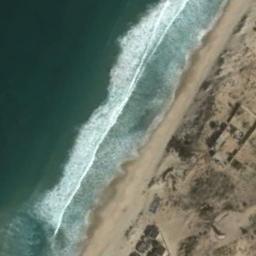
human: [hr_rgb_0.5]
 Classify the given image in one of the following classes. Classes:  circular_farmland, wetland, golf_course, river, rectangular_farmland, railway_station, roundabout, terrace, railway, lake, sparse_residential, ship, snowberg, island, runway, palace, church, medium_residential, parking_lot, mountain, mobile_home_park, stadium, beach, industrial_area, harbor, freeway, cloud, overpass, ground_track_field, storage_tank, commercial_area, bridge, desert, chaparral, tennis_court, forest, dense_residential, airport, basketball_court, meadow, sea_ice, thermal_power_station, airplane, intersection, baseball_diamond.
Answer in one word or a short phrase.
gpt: beach